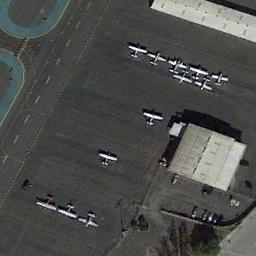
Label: airplane